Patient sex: F
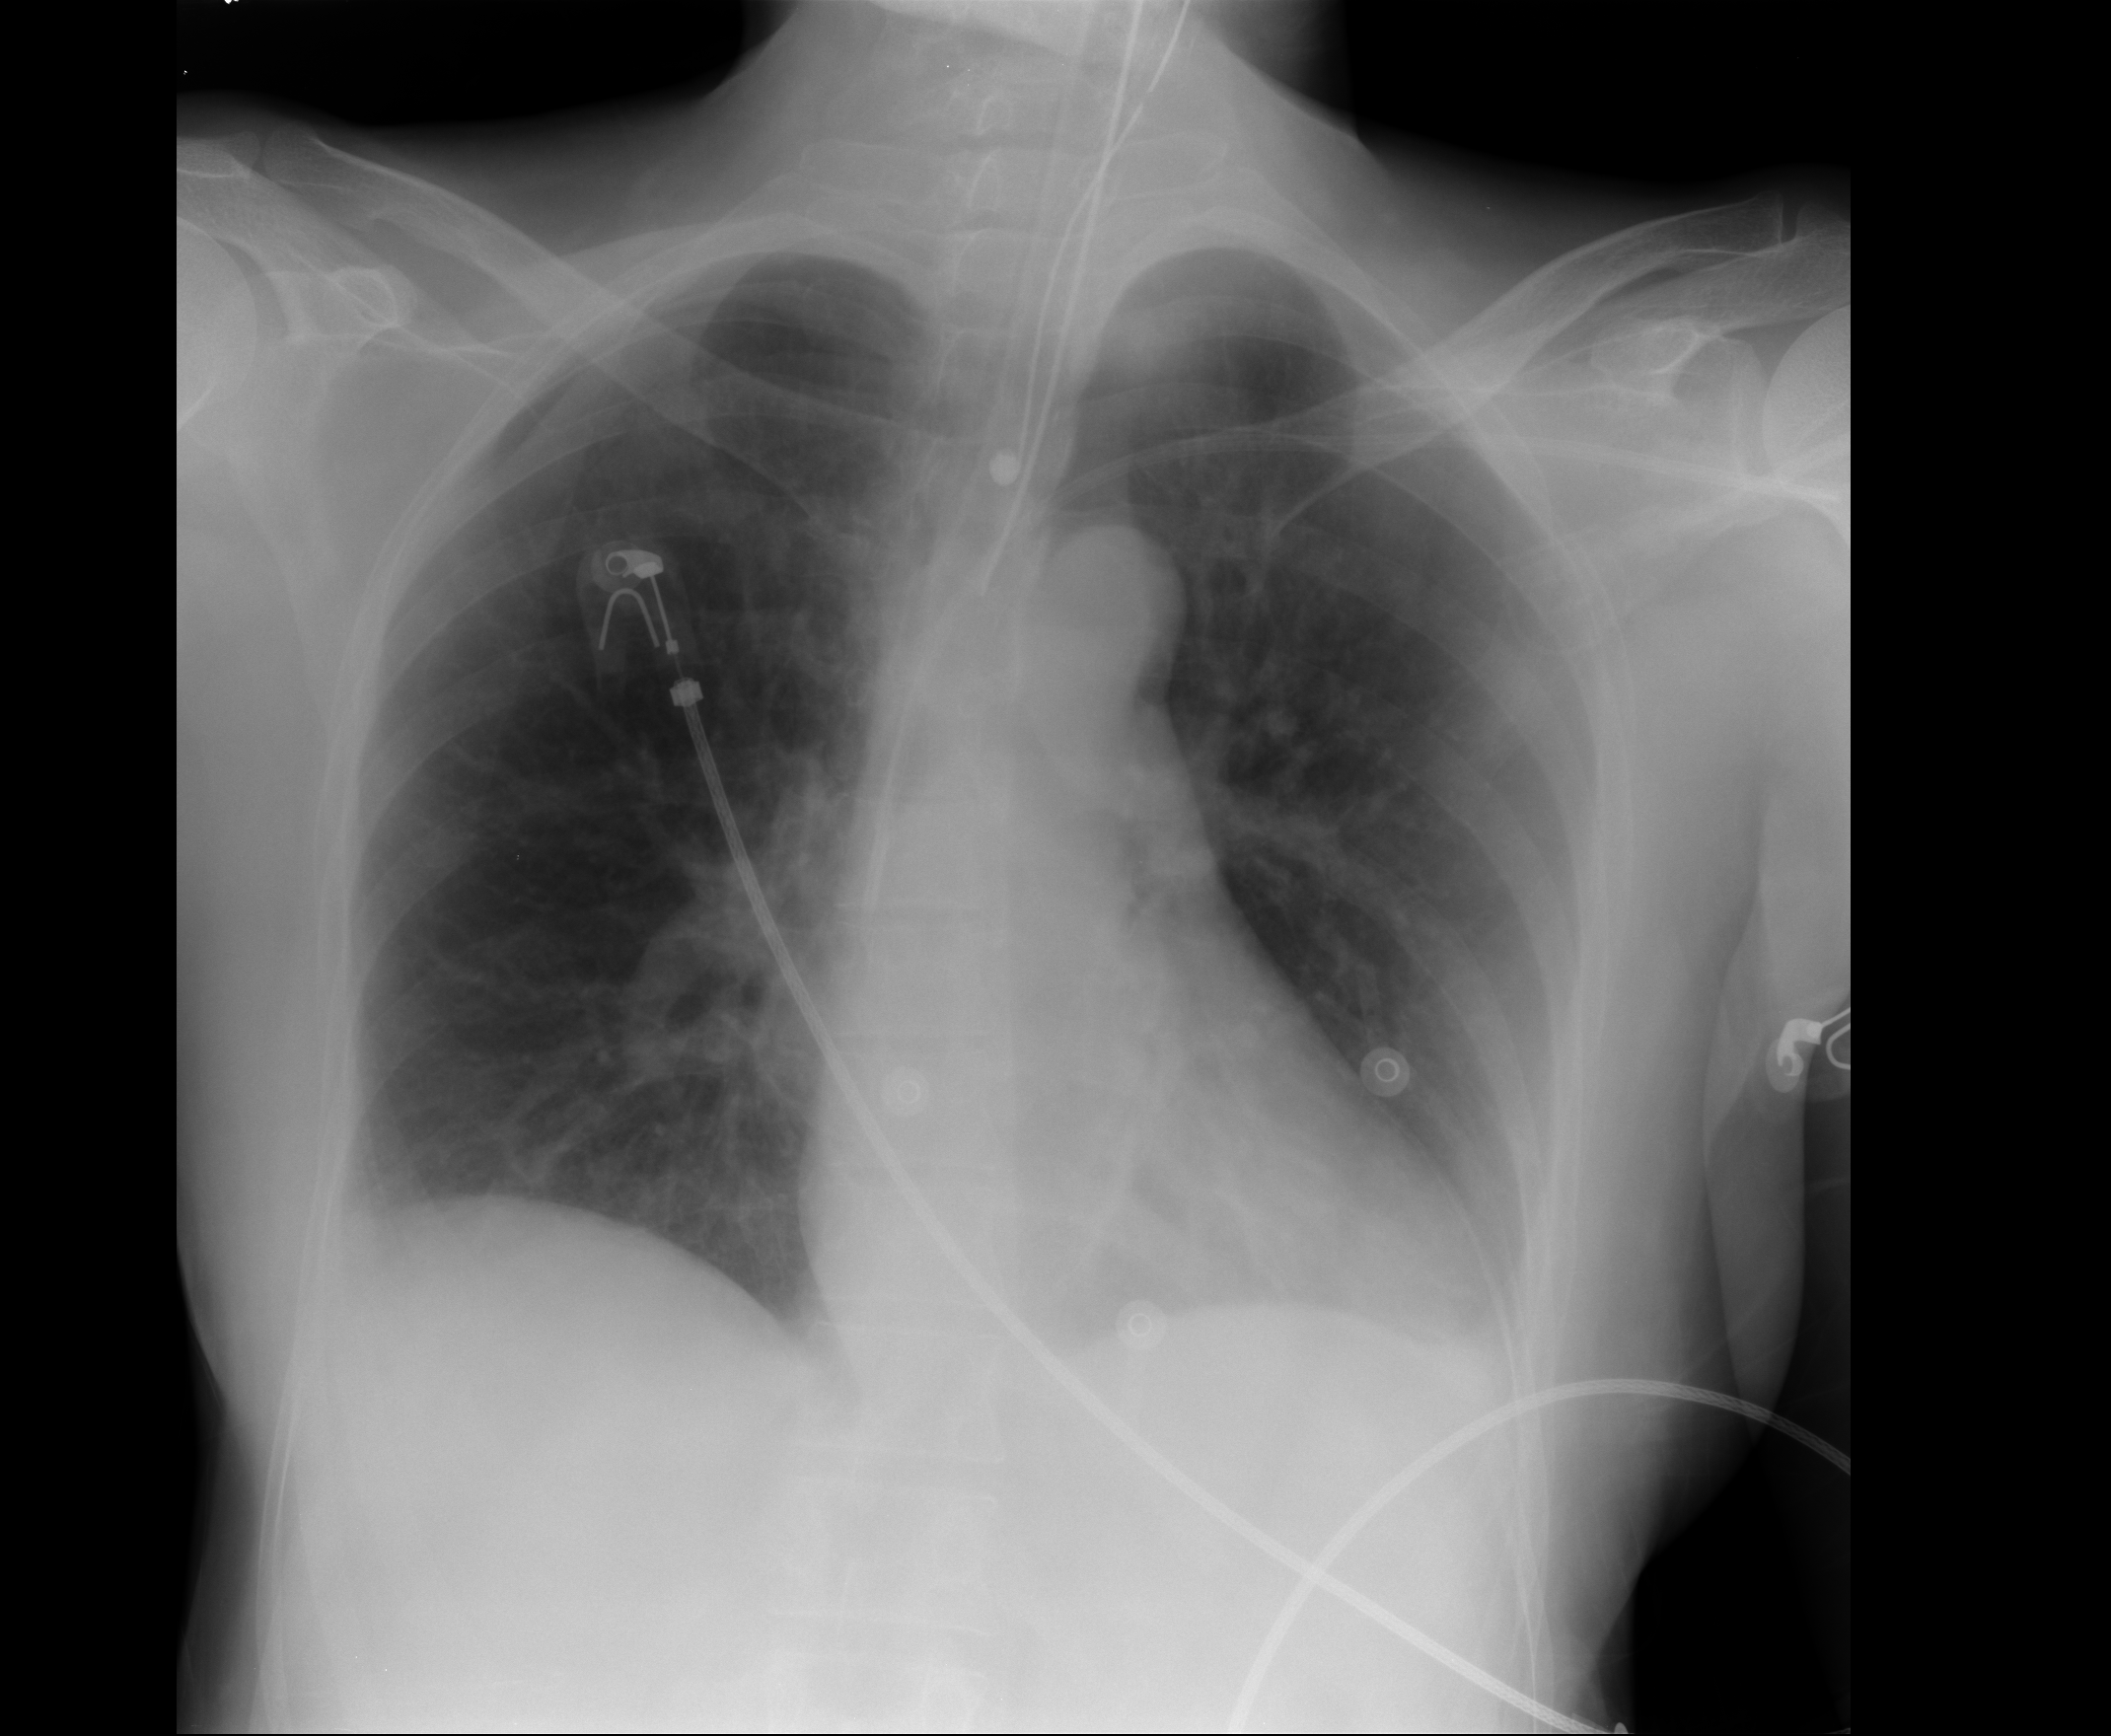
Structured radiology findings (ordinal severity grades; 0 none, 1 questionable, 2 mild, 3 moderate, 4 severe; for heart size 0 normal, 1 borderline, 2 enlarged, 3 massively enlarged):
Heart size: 2
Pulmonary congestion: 1
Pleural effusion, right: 0
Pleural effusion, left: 0
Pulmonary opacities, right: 0
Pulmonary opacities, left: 0
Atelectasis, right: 0
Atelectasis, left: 0